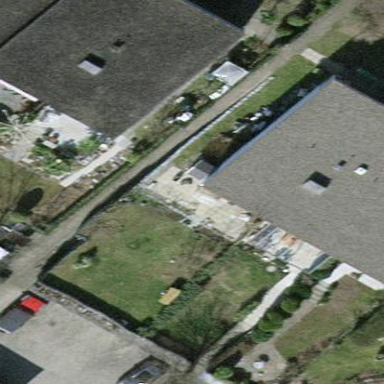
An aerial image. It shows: Terrace building.